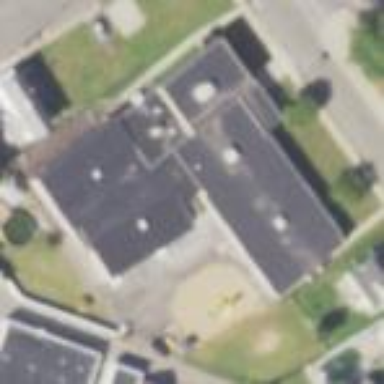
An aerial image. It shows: Kindergarten.